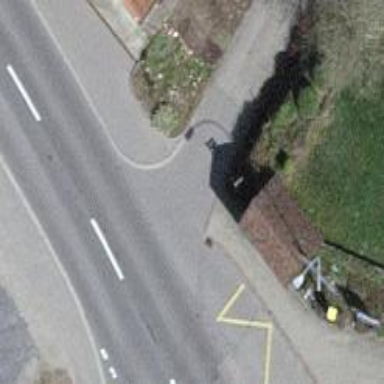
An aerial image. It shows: Sidewalk.